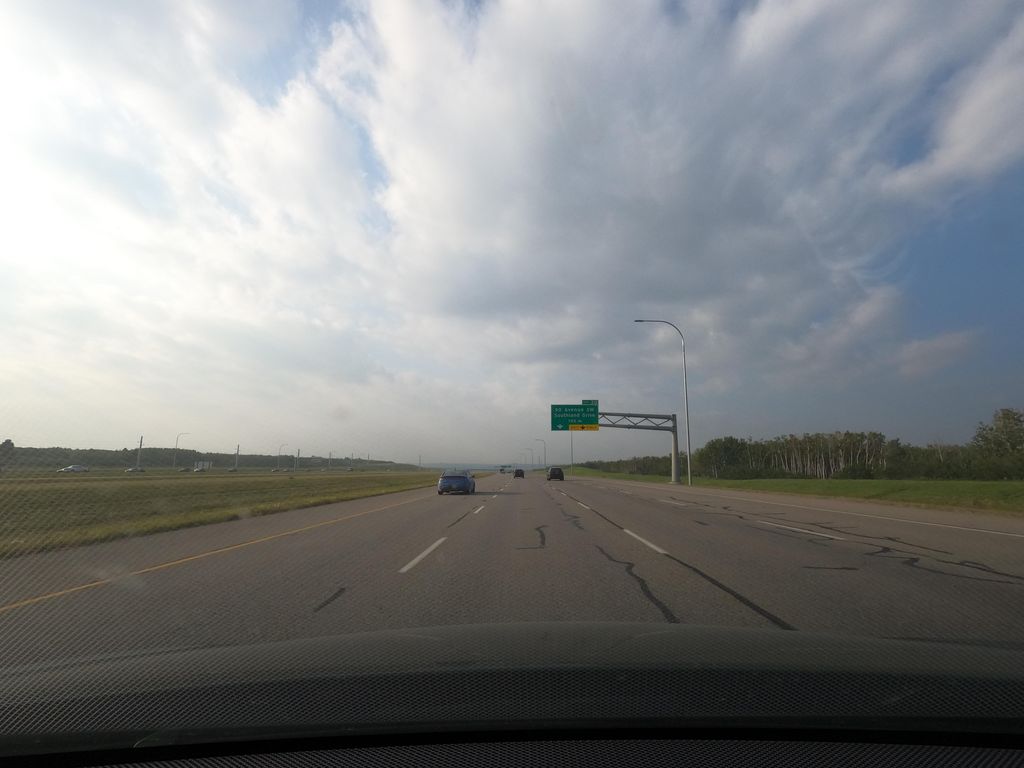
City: calgary